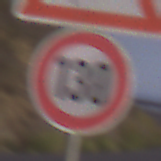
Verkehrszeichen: Geschwindigkeit130
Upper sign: SeitenwindVonLinks
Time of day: Dawn
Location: Outdoor (RoadRail)
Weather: Clear
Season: NotSpecified
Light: Natural